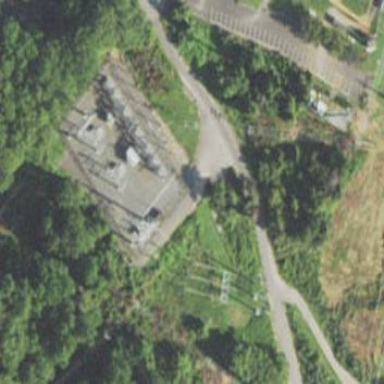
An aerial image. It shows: Distribution level power substation surrounded by fence.